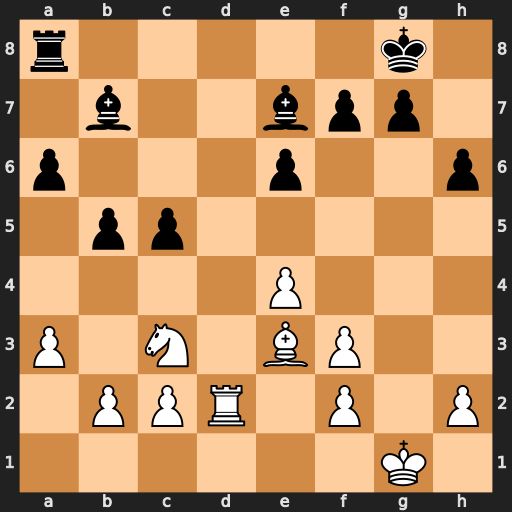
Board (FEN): r5k1/1b2bpp1/p3p2p/1pp5/4P3/P1N1BP2/1PPR1P1P/6K1
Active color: w
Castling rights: -
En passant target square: -
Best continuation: Rd7 Bf6 Rxb7